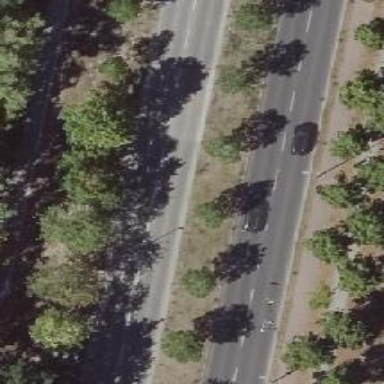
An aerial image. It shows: Avenue lined with deciduous broadleaved trees.